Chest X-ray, PA view. Patient: 66 years old, sex M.
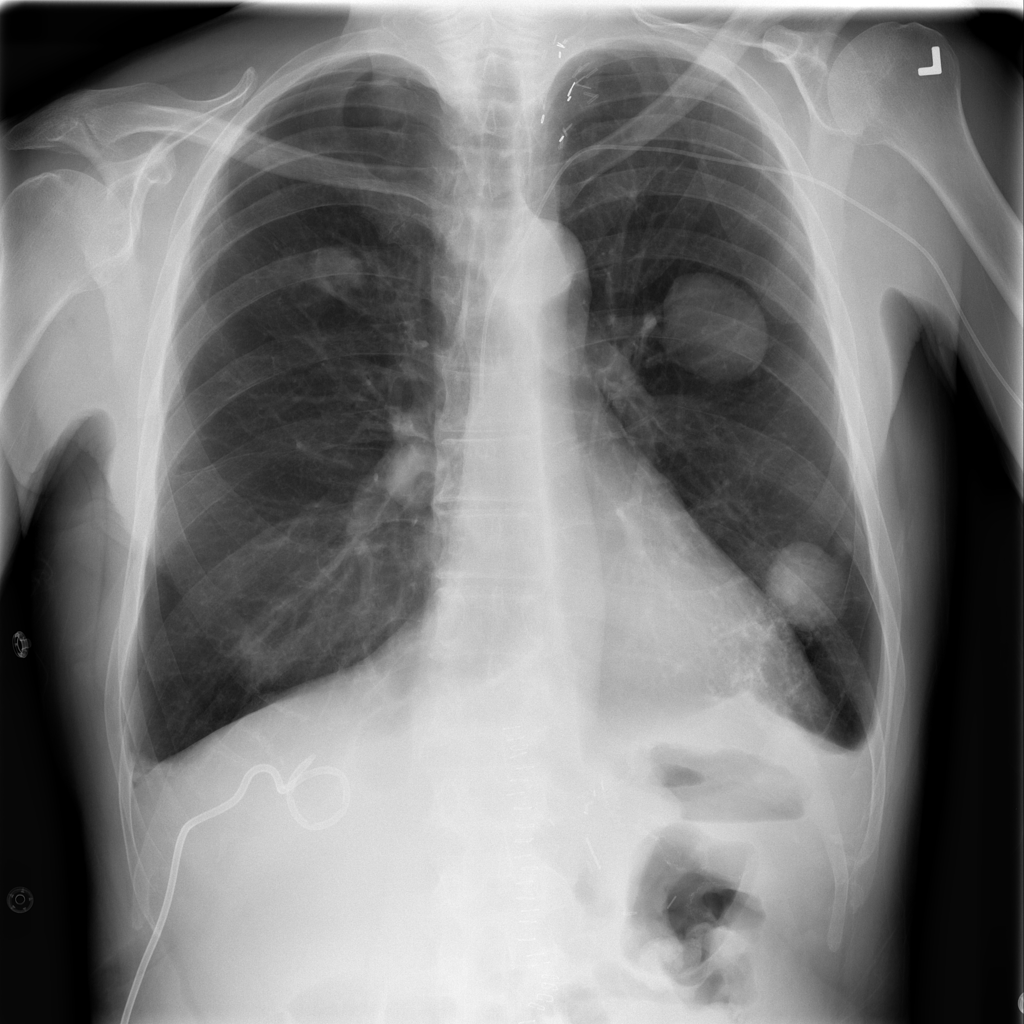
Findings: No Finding